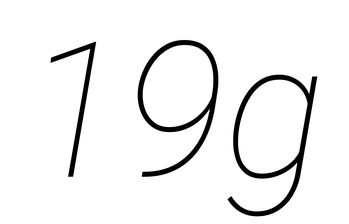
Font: Roboto-Italic_Thin_Italic